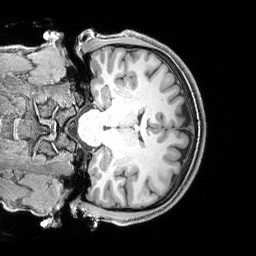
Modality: T1w
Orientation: coronal
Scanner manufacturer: siemens
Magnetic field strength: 3 T
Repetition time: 2.4 s
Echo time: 0.00215 s